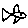
Label: fish